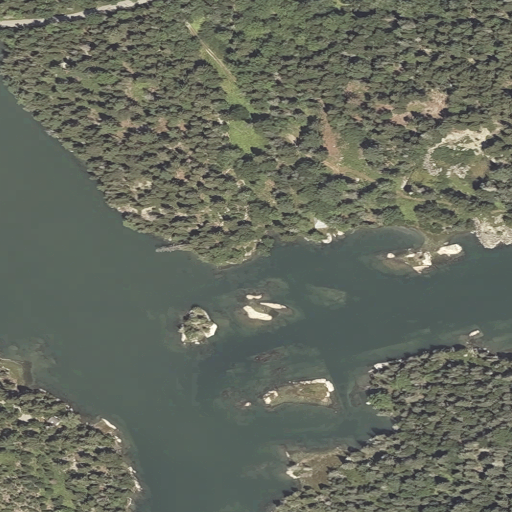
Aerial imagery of island in Maine named Vinal Falls containing evergreen forest, open water, herbaceous wetlands, low intensity development, open development, woody wetlands, grassland, and mixed forest